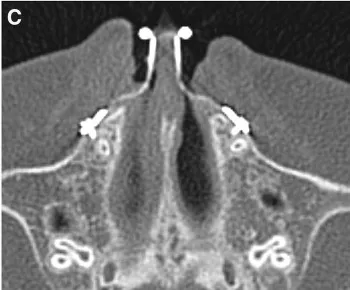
Follow-up 5 months postoperative. (C) Axial view of the postoperative CT-scan indicating a close position of the osteosynthesis screws to the root of the canine teeth.
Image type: radiology (ct)